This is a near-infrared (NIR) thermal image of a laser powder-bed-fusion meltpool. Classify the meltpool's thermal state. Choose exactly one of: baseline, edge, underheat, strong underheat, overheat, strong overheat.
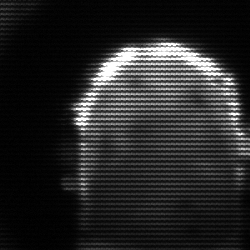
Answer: baseline